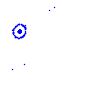
Particle: electron